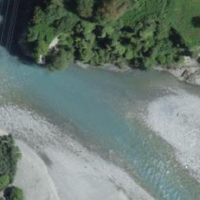
EUNIS habitat code: 15
Species observed at this site:
Hippophae rhamnoides